The plot is a time-scale (wavelet) decomposition of a bearing vibration signal. Determine the bearing's health state. Answer with exactly one of: normal, inner_race, outer_race, ball.
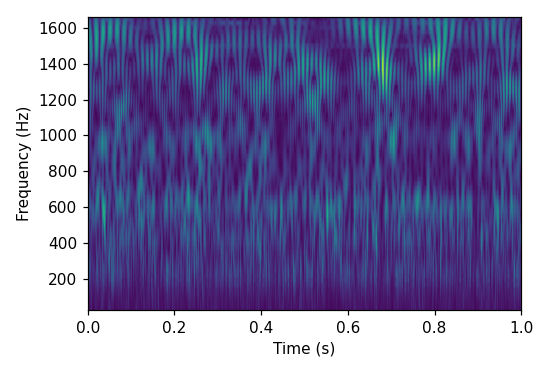
Answer: outer_race